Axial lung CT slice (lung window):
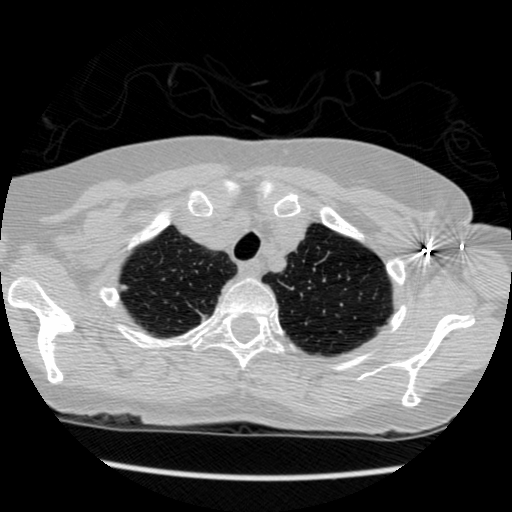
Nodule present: yes
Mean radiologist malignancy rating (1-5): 4